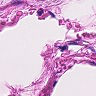
Metastatic tissue present: no